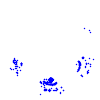
Particle: electron